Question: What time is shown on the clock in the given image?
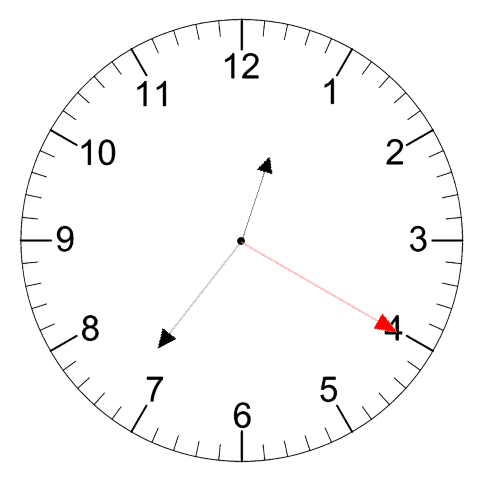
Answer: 12:36:20